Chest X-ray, PA view. Patient: 5 years old, sex F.
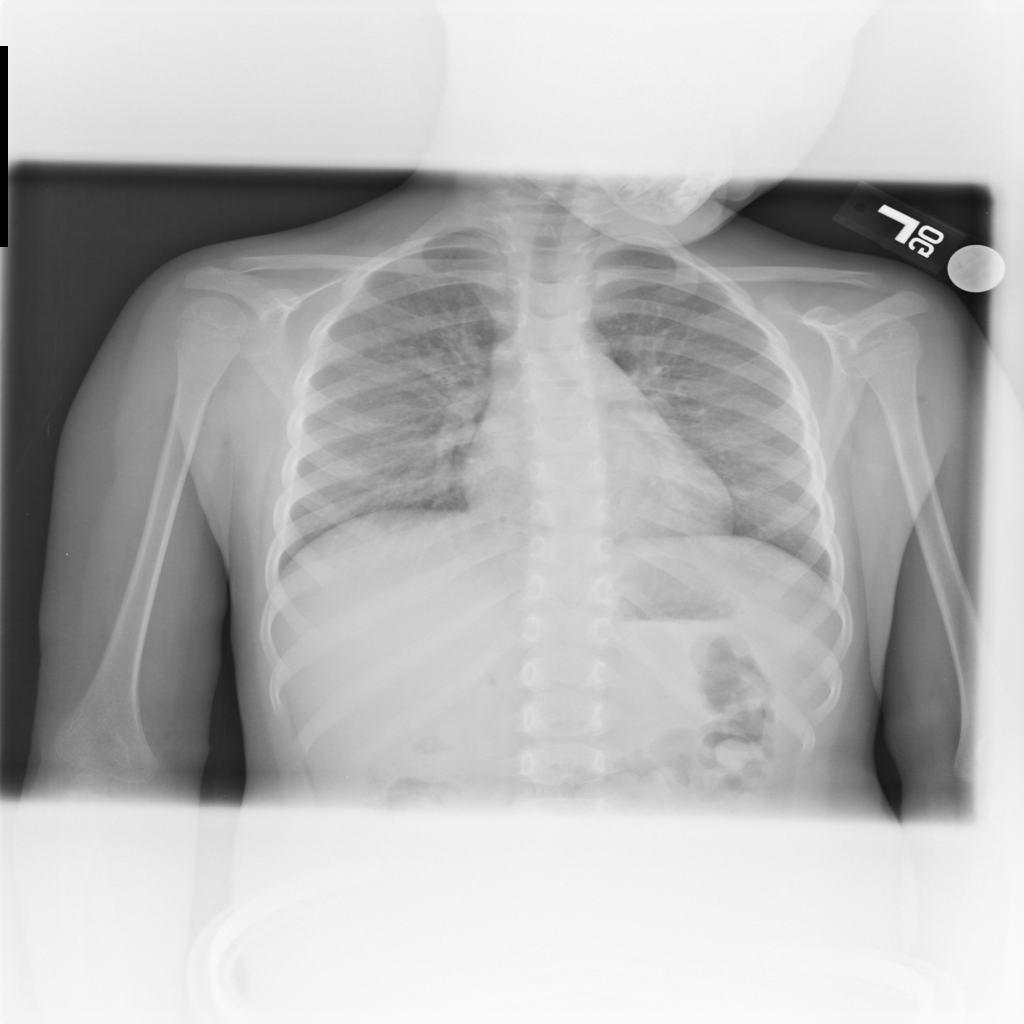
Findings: No Finding